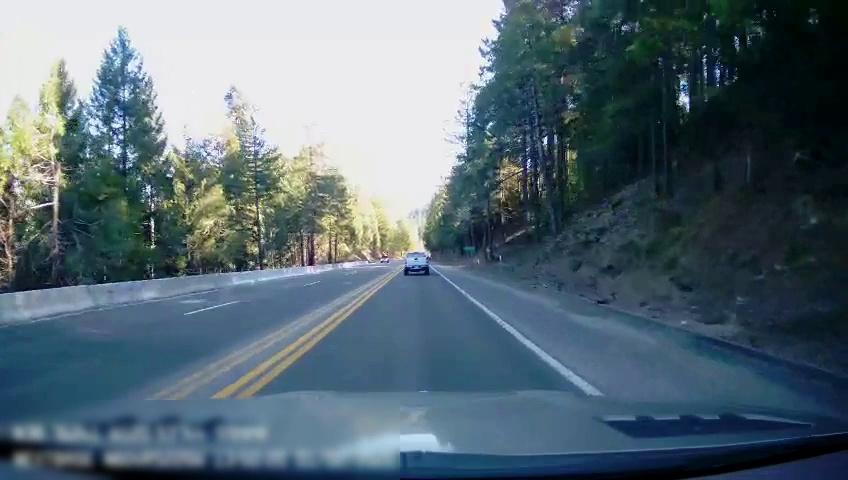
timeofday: Day
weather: Sunny
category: Drivable Space
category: Vehicles | Truck
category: Lanes | Alternate Lane
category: Lanes | Current Lane
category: Lanes | Current Lane
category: Lanes | Opposite Lane
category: Lanes | Opposite Lane
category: Lanes | Opposite Lane
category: Lanes | Opposite Lane
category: Traffic | Signs